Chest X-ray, PA view. Patient: 47 years old, sex M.
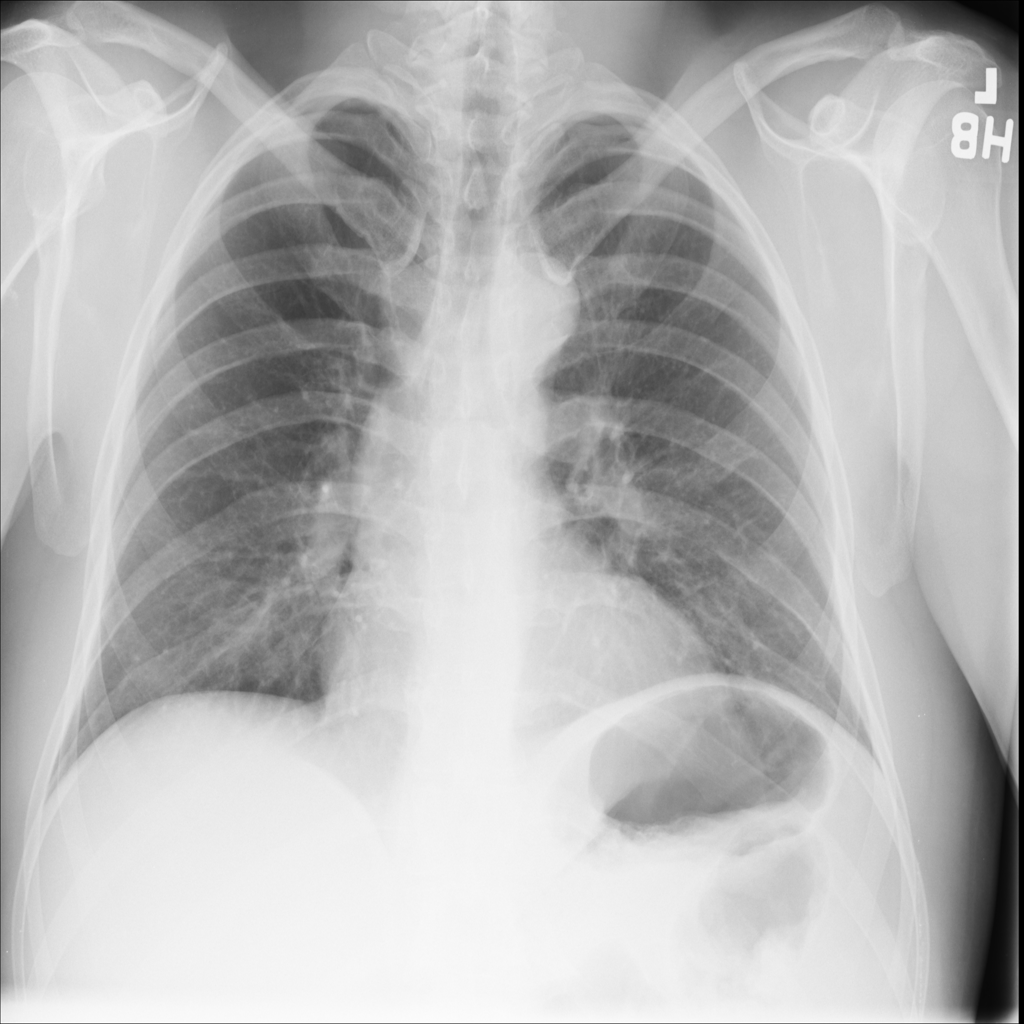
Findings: No Finding